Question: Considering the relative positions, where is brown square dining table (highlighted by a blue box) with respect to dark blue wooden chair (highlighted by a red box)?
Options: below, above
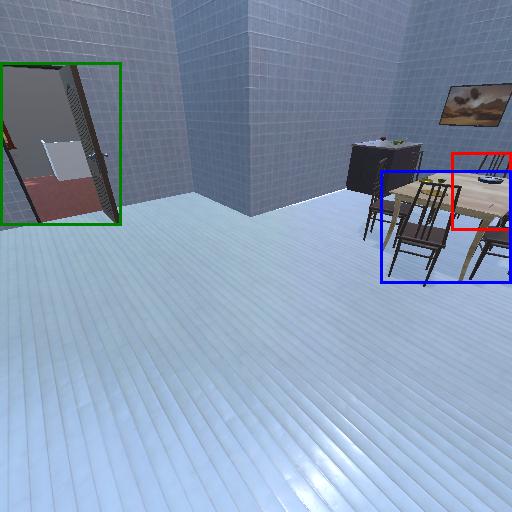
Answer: below